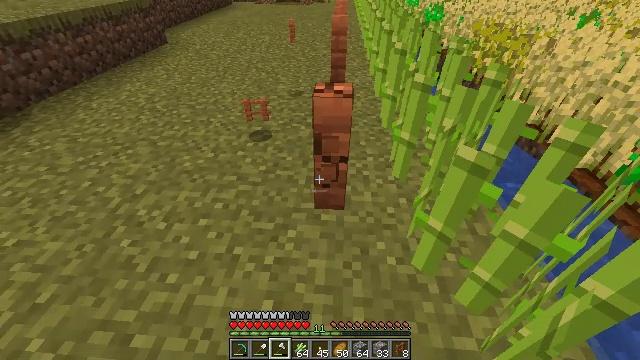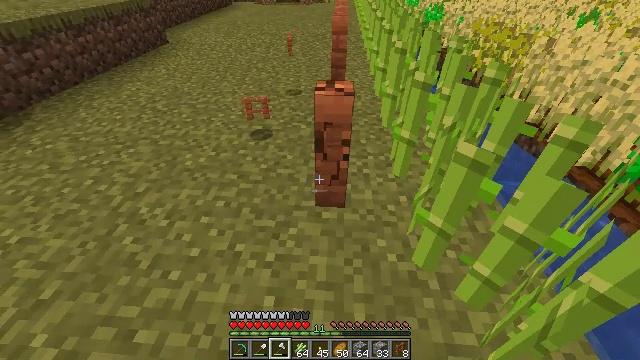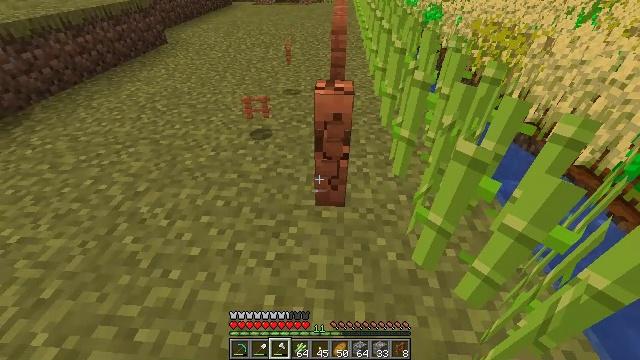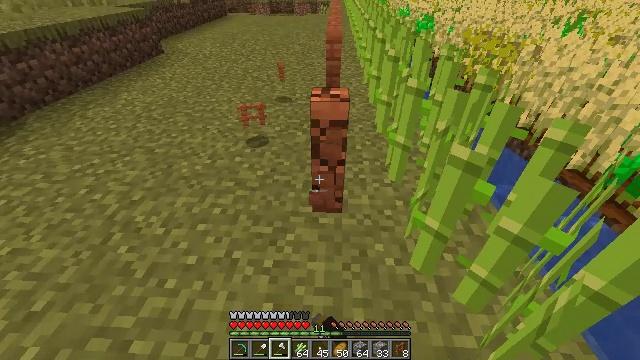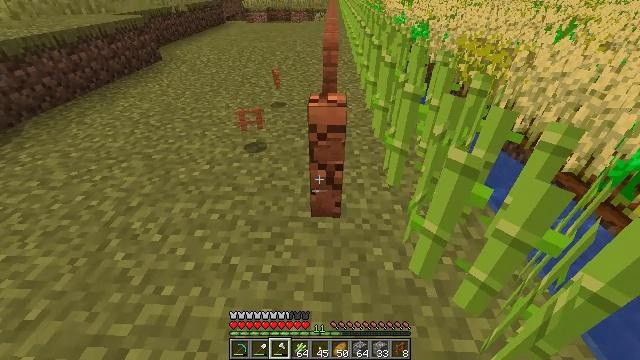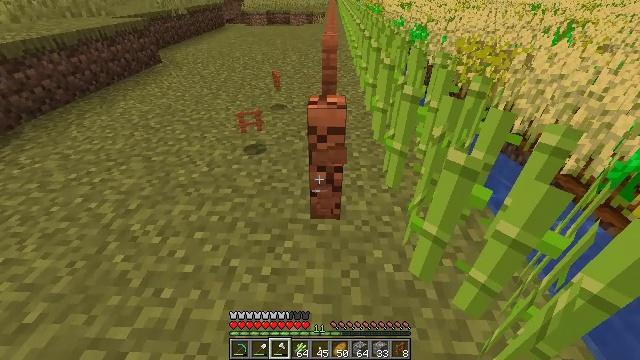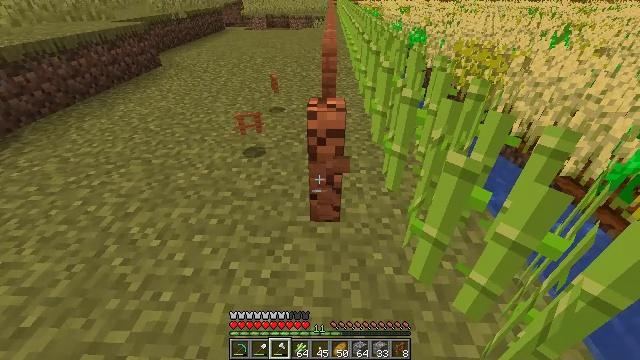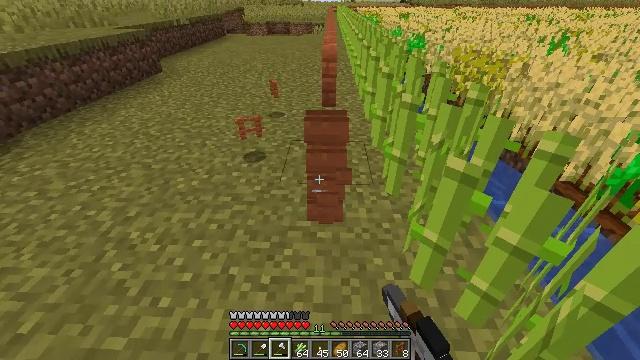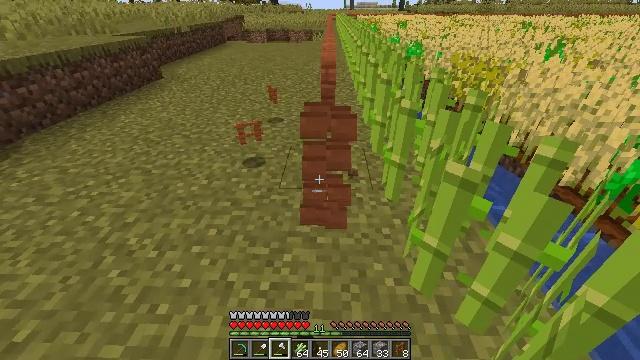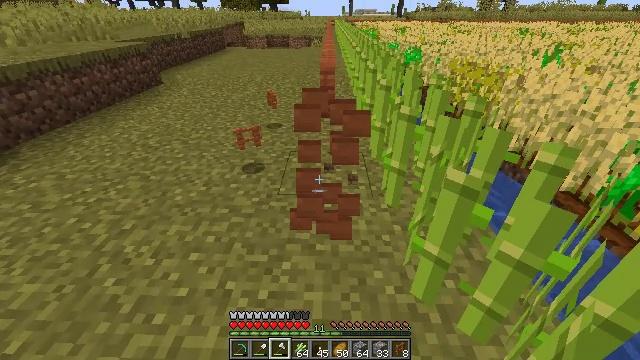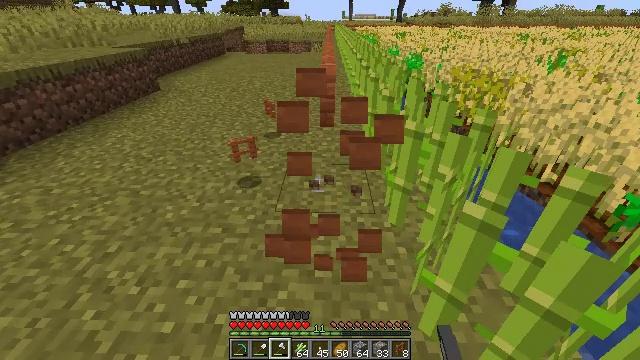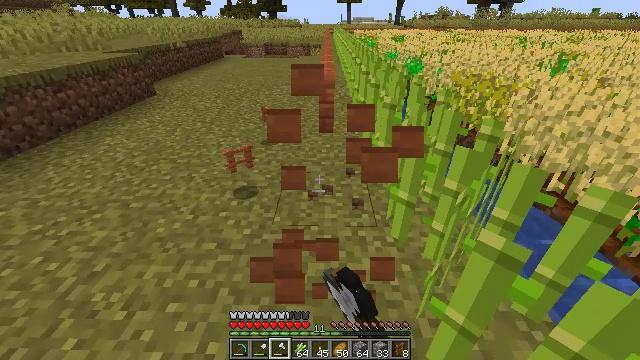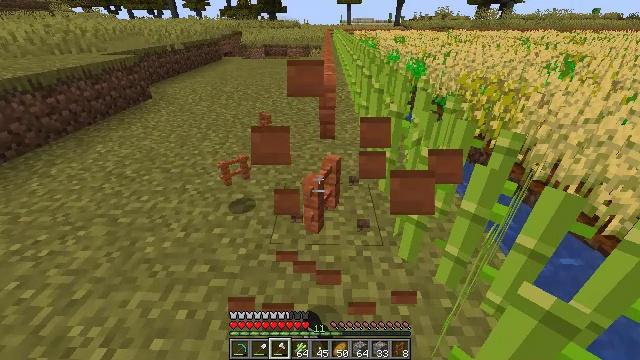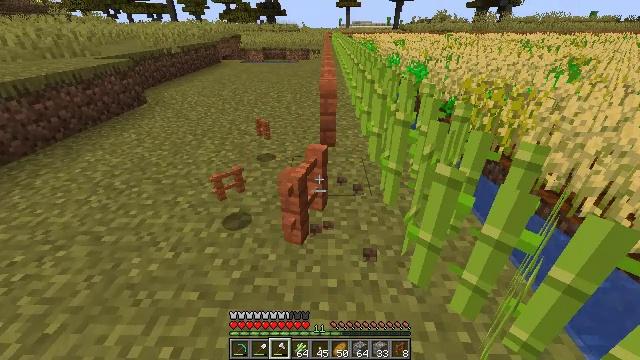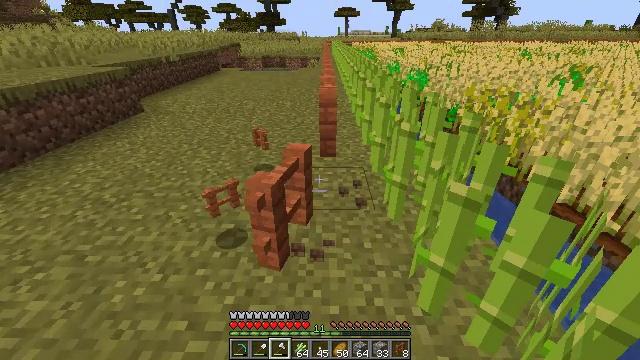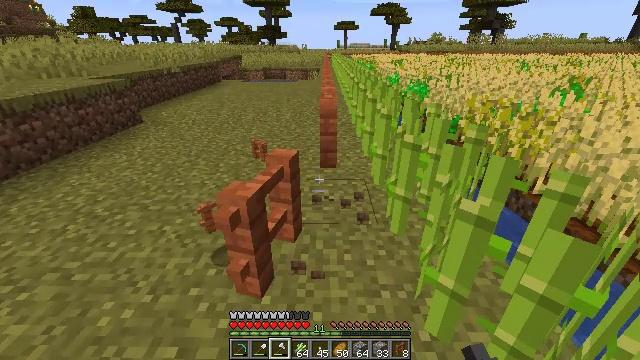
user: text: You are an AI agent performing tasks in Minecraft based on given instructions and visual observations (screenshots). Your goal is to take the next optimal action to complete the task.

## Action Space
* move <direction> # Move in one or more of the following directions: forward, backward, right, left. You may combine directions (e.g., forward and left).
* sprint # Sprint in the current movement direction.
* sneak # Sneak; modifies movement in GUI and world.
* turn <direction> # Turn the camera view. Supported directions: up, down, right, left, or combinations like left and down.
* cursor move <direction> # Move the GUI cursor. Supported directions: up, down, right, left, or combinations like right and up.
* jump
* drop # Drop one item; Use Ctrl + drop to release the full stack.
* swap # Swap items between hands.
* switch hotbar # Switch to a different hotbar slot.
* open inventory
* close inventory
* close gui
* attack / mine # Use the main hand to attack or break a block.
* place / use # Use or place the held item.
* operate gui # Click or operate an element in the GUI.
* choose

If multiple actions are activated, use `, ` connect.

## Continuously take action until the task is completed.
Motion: motion action
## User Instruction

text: Pick up the acacia fence after mining.
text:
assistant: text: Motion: attack / mine
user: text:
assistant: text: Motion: attack / mine
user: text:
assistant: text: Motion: turn right and up, attack / mine
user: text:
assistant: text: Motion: turn up, attack / mine
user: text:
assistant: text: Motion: attack / mine
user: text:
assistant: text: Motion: attack / mine
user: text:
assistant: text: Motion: turn up, attack / mine
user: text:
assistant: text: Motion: turn up, attack / mine
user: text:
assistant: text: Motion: move forward, turn up, attack / mine
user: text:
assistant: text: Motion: move forward, attack / mine
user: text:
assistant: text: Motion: move forward, attack / mine
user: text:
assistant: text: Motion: move forward, attack / mine
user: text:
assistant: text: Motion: move forward, attack / mine
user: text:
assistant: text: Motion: move forward, turn up, attack / mine
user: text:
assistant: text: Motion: move forward, turn up, attack / mine
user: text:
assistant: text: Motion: move forward, turn up, attack / mine
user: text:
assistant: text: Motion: move forward and move left, turn up, attack / mine
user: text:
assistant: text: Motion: move forward and move left, attack / mine
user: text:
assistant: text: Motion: move forward and move left, attack / mine
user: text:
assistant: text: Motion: turn right, attack / mine
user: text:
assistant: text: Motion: turn right, attack / mine
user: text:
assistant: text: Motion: turn right, attack / mine
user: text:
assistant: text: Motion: attack / mine
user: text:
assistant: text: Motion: attack / mine
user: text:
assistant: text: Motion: attack / mine
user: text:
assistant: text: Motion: attack / mine
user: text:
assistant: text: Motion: attack / mine
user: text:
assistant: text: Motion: attack / mine
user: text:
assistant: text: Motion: attack / mine
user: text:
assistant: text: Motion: attack / mine